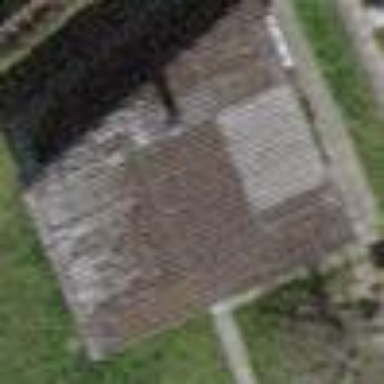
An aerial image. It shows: Building with tile roof.